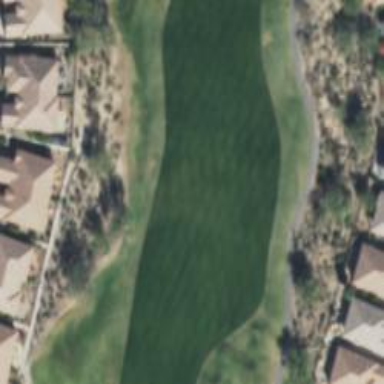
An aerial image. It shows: View of golf hole.